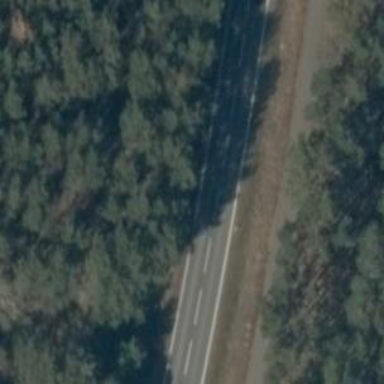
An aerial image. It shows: Secondary road with asphalt surface.